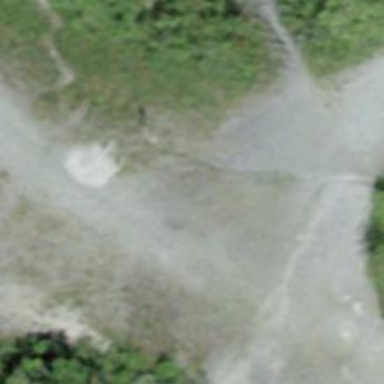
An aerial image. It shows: Service road with unpaved surface.